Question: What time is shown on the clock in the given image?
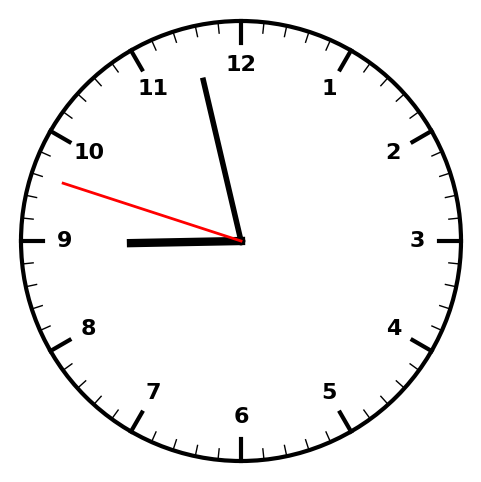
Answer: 08:57:48